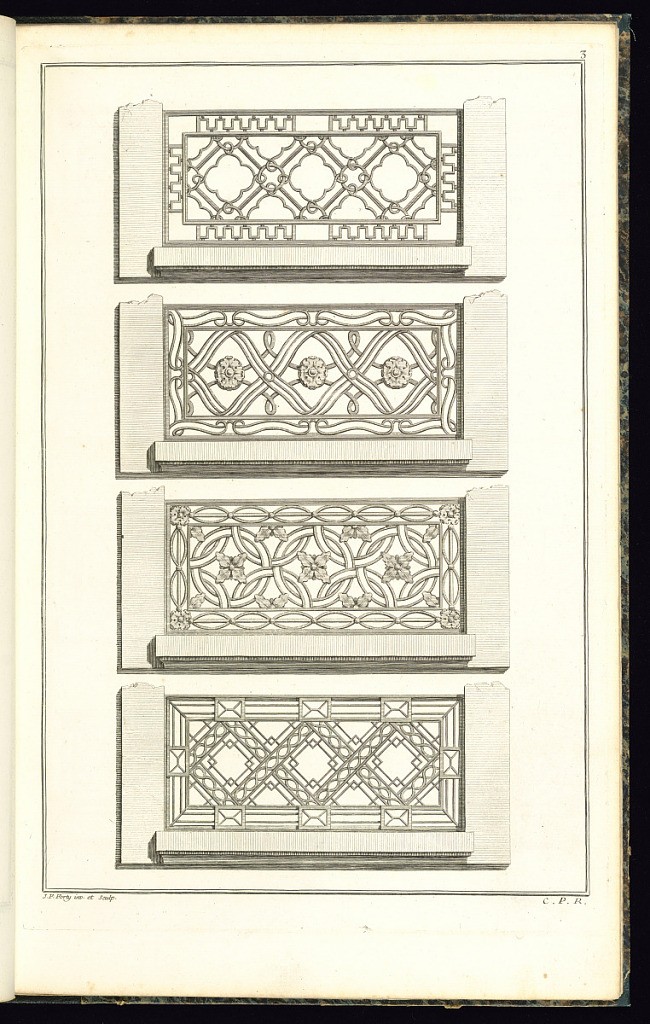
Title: Window Balustrade Designs
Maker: Jean François Forty, active 1775 – 1790
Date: late 18th century
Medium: Etching and engraving on laid paper
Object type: Print
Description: Four designs for ornamental ironwork window balustrades featuring repeating scrolling and geometric patterns, fleurons, rosettes, ribbons, diamonds, and roundels. The plate is numbered and signed.